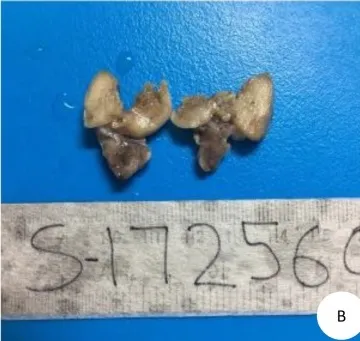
B: Gross specimen of parathyroid.
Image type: medical_photograph (other_medical_photograph)